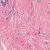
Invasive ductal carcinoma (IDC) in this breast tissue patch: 0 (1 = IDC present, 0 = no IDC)